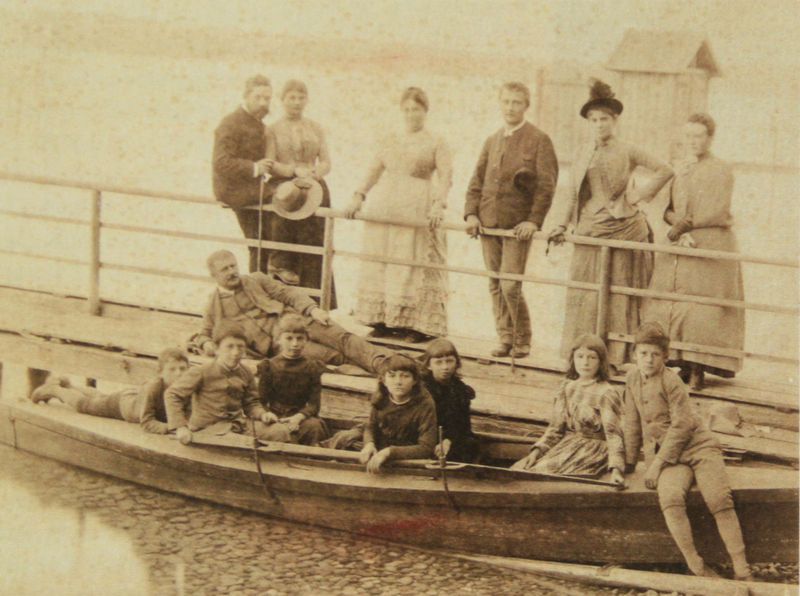
Titel: Die Familien Max und Benczúr am Starnberger See
Standort: München
Institution: Städtische Galerie im Lenbachhaus
Schlagwörter: mann, schatten, wasser, frau, hut, hüte, kleid, kleider, licht, mund, nase, gebäude, haus, zaun, rock, kappe, mütze, augen, kleidung, bildnis, portrait, porträt, spiegelung, hütte, sitzend, eltern, familie, kind, boot, kinder, ruder, stock, hosen, sepia, steg, geländer, liegend, foto, fotografie, photographie, scheune, photo, kin, erwachsene, lände